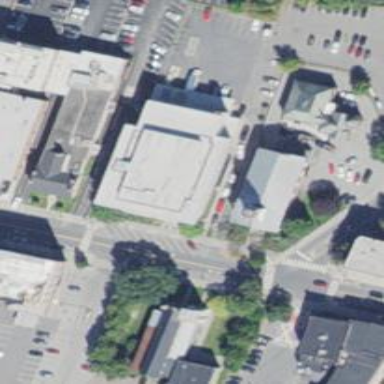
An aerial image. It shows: Post office.